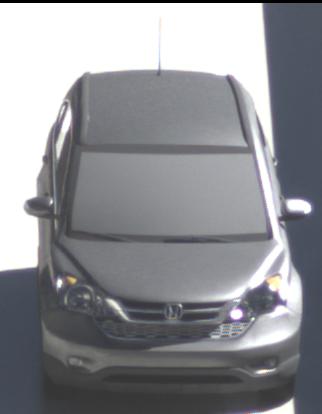
Make: Honda
Model: CR-V
Detailed model: CR-V (III) (04/10 - 10/12)
Model produced from: 2010
Model produced until: 2012
Doors: 5
Color: gray
Road condition: wet road
Daytime: morning or afternoon
Contrast: high contrast